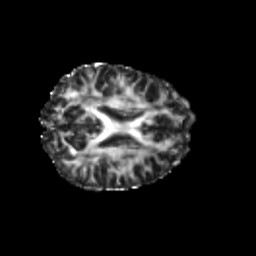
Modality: FA
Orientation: axial
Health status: healthy
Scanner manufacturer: philips
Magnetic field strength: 3 T
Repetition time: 6.964 s
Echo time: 0.092 s